Aerial crown-view tile of a tropical tree (Barro Colorado Island, Panama), acquired 20250715:
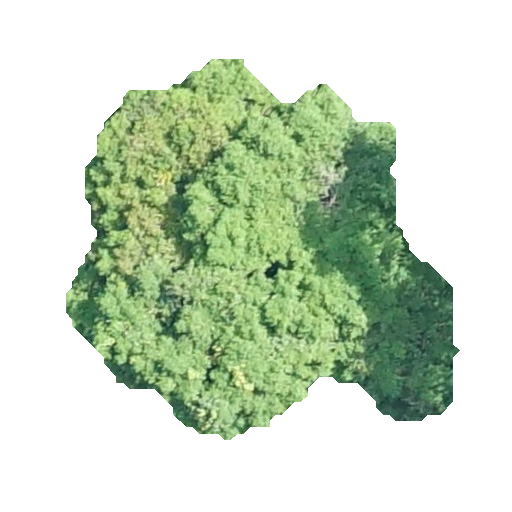
Species: Ocotea leptobotra
GBIF accepted scientific name: Ocotea leptobotra
Crown area: 153.316 m²